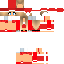
A female human skin with pale skin, wearing brown long hair dressed in a red robe top and red pants, featuring a closed mouth.